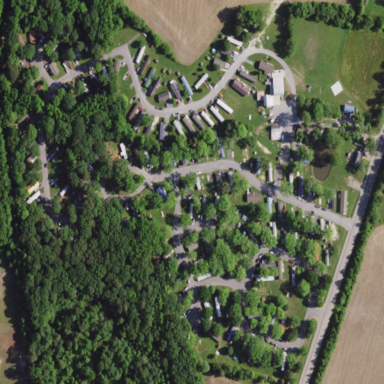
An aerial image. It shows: Residential area in hamlet with static caravans.